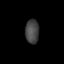
Tissue: prostate
Cell type: T cells
Senescence score: 0.7537
Nuclear area (px): 319
Mean DAPI intensity: 69.489